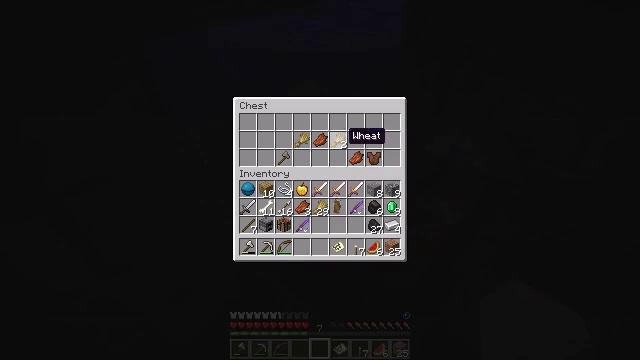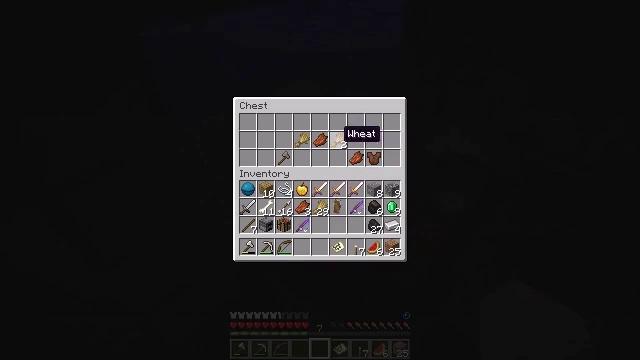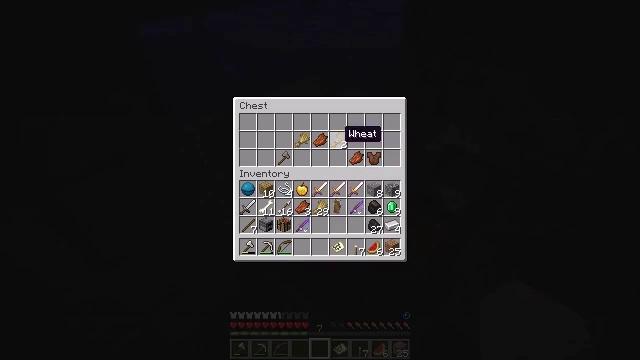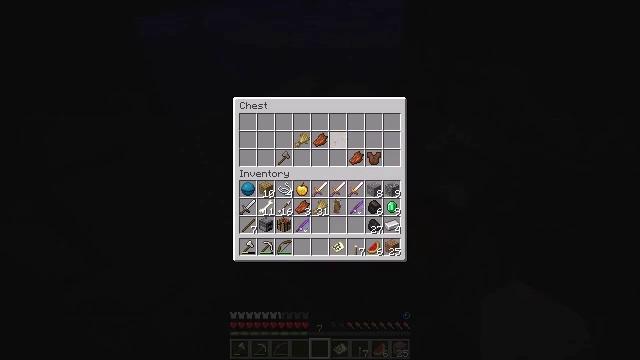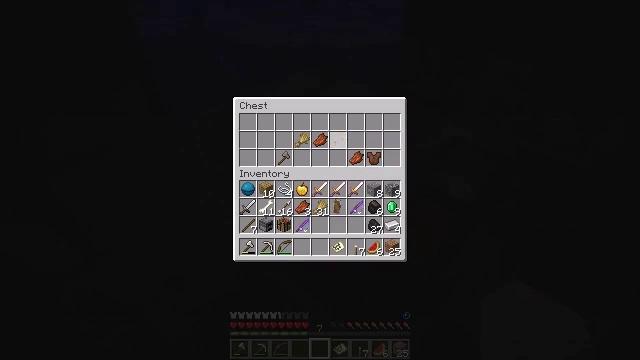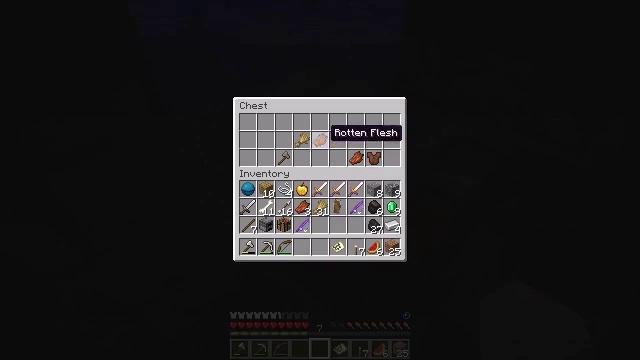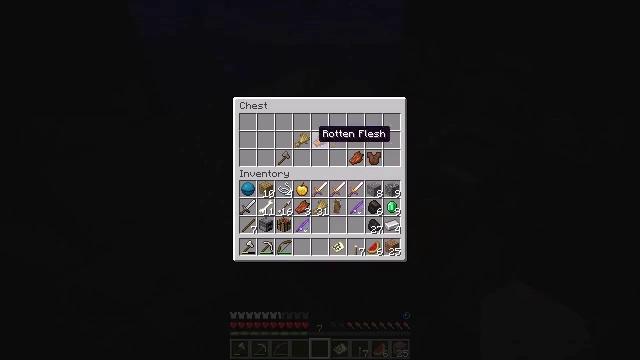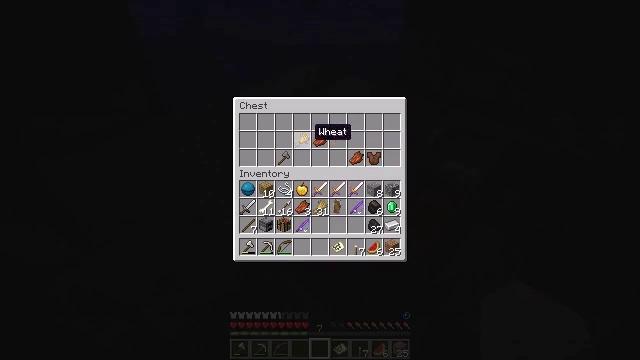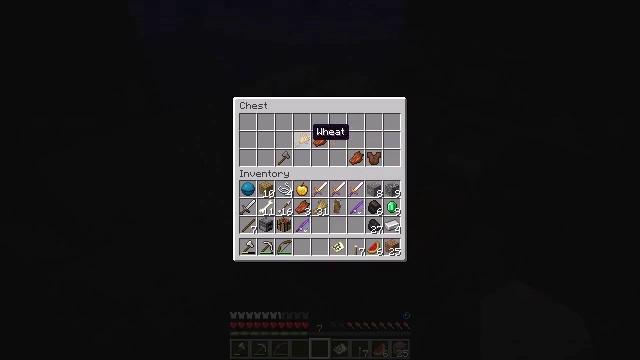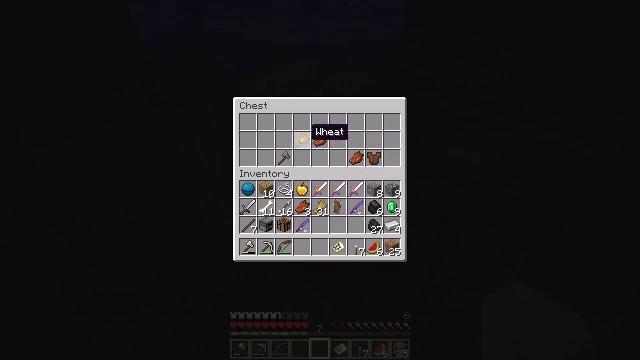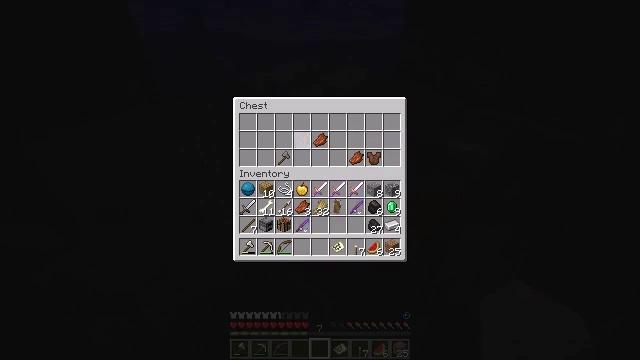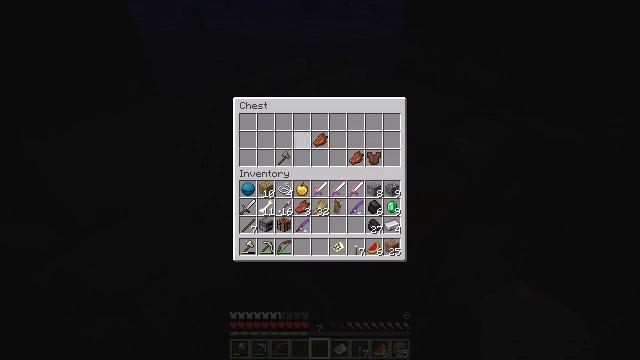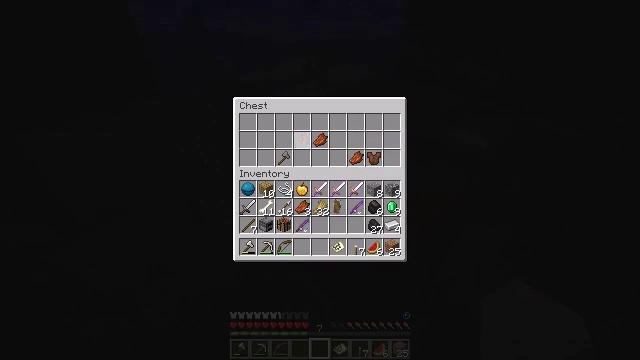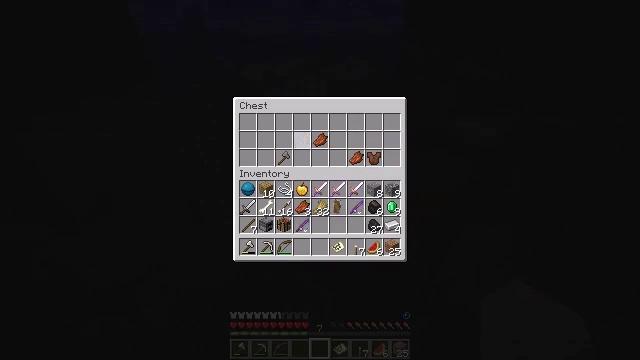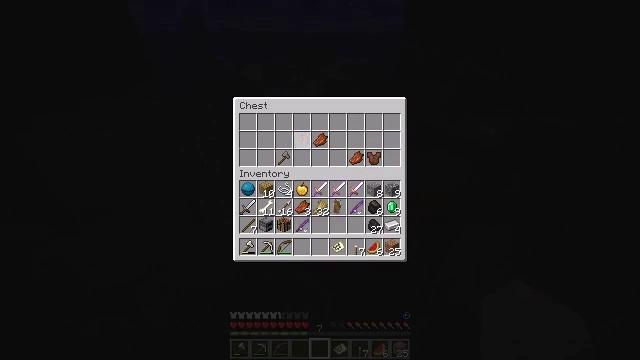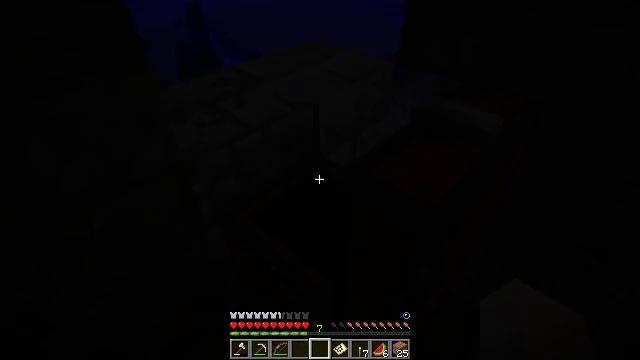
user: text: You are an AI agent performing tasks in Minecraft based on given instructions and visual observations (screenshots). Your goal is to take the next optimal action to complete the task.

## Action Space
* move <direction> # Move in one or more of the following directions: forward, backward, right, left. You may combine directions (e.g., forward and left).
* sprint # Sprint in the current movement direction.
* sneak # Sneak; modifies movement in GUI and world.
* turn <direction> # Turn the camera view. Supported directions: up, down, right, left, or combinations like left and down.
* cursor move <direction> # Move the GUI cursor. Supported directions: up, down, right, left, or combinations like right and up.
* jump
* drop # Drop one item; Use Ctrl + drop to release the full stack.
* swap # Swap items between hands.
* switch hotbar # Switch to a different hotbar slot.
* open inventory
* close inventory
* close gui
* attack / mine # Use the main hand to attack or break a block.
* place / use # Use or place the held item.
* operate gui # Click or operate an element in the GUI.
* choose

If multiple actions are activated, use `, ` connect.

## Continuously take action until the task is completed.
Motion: motion action
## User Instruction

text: Hunt a cod.
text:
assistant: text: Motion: sneak
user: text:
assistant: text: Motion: sneak
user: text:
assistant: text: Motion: sneak, operate gui
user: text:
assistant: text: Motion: sneak, operate gui
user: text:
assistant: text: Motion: sneak, cursor move left, operate gui
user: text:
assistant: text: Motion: sneak, cursor move left
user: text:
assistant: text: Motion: sneak
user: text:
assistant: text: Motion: sneak
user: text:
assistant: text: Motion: sneak
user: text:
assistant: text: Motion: sneak, operate gui
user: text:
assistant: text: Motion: sneak, operate gui
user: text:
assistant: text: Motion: sneak
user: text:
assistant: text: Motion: sneak
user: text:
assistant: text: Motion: sneak
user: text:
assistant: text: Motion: sneak, close inventory
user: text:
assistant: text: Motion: turn right, close inventory
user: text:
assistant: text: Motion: turn right and up, close inventory
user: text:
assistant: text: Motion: turn right and up
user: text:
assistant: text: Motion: turn right and up
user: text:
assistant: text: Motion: move forward, turn up
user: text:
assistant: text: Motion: move forward
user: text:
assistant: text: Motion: move forward, sprint
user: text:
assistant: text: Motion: move forward, sprint
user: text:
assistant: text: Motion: move forward, sprint, jump
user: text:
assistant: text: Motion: move forward, sprint, turn up, jump
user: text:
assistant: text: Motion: move forward, sprint, turn right and up, jump
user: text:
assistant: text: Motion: move forward, sprint, turn up, jump
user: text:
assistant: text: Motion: move forward, sprint, turn right and up, jump
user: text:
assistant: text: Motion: move forward, sprint, jump
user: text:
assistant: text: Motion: move forward, sprint, jump